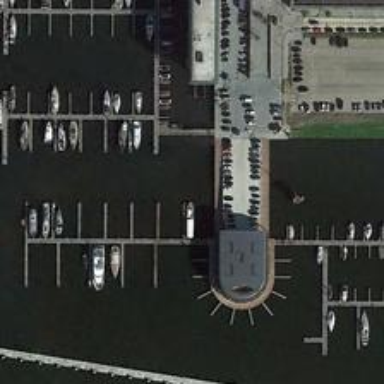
Some boats are in a port near a wharf .